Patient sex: M
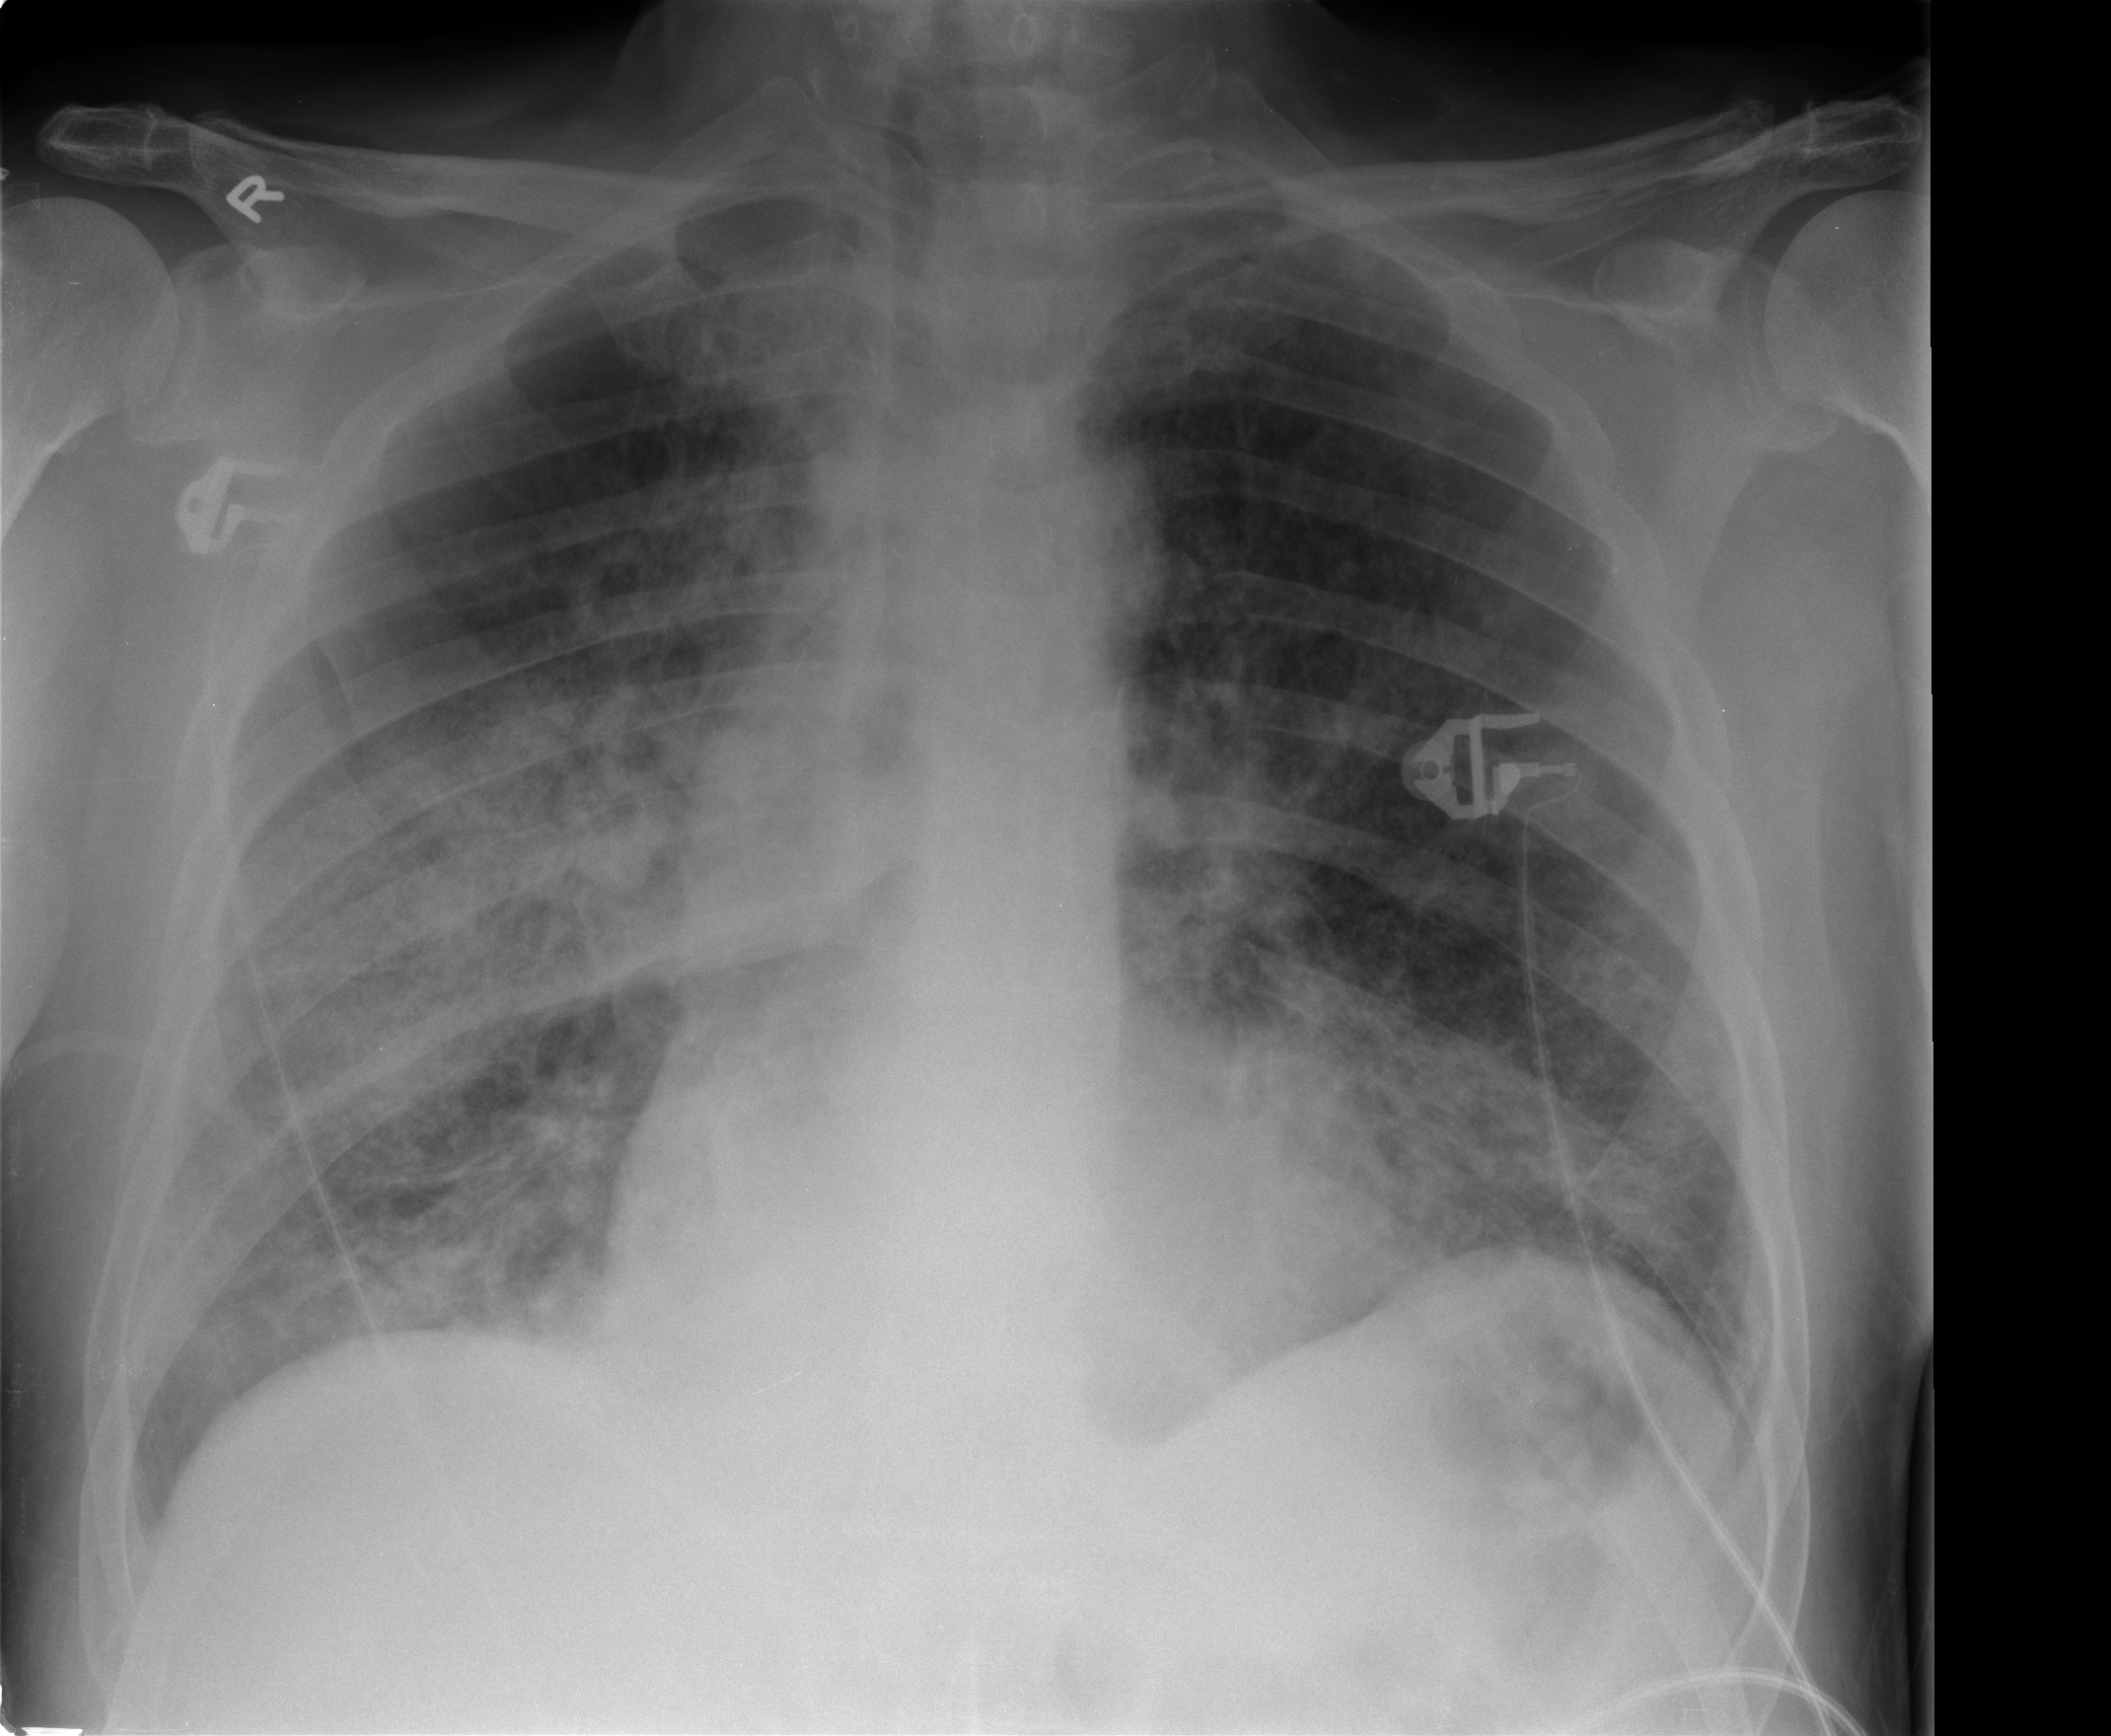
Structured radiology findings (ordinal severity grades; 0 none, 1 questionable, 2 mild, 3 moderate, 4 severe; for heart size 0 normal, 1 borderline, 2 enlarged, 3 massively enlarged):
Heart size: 0
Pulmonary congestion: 2
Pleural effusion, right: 1
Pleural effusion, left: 1
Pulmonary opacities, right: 3
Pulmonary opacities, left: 3
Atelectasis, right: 3
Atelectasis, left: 2